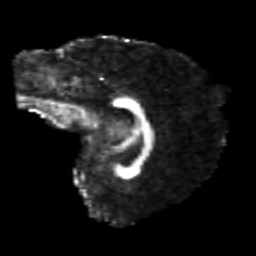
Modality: FA
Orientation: sagittal
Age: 22
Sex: female
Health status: healthy
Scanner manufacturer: philips
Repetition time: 7.384 s
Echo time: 0.08599 s